Current action and preconditions to check: trajectory_clear

Your task: For each precondition in the list above, predict whether it will hold at this action.

Consider the current scene as observed from the mobile robot's camera, and analyze the predicted future states of all dynamic agents (e.g., people, animals, vehicles, or any moving entities) within the NEXT SECOND.

IMPORTANT: Only answer "very likely" if you are absolutely certain—based on strong, clear evidence—that a dynamic agent will violate the precondition in the predicted future state. Do NOT answer "very likely" for unlikely, ambiguous, or low-probability risks.

Ask yourself for each precondition: Is there a high probability, with clear and convincing evidence, that the predicted future states of any dynamic agent will interfere with the predicted future state of the currently executing action within the NEXT SECOND, causing that precondition to fail?

Assess the risk level based on these predictions. Use "likely" or "very likely" if motions create a clear risk of interference.

Use "neutral" or "improbable" if agents are nearby but their predicted paths are clearly diverging or non-conflicting.

Failure Risk Categories: "very improbable", "improbable", "neutral", "likely", "very likely"

Answer Format: Output ONLY the probability_of_failure value from these categories: "very improbable", "improbable", "neutral", "likely", "very likely"

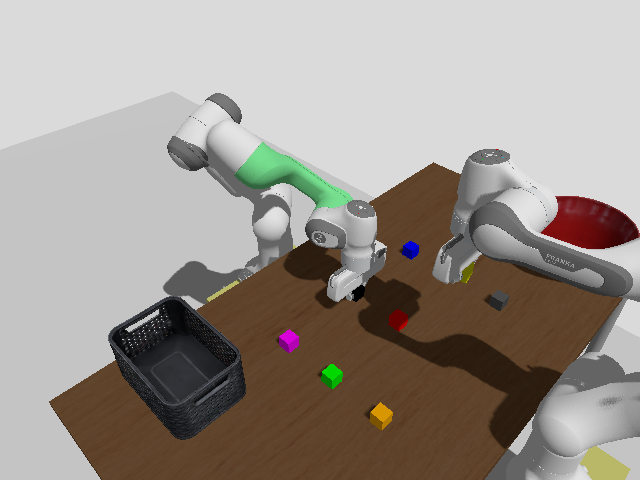

Answer: very improbable